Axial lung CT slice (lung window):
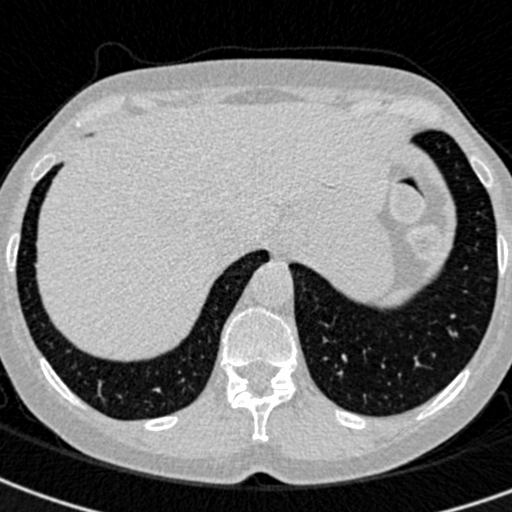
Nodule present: no